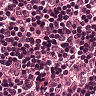
Metastatic tissue present: no